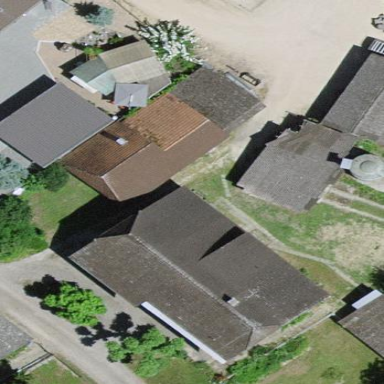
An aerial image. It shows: Farm building.